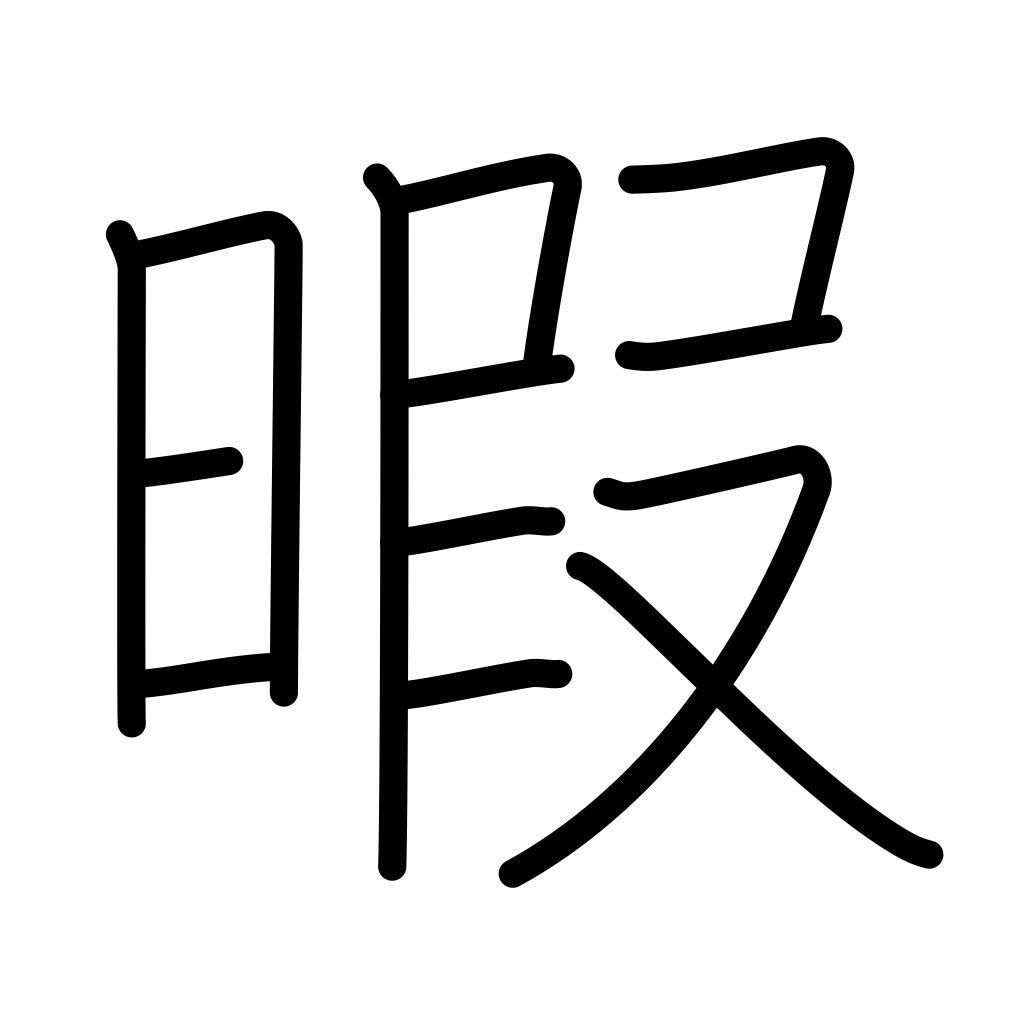
Meaning: spare time, rest, leisure, time, leave of absence